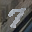
Label: 7